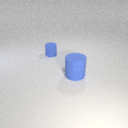
small blue rubber cylinder behind large blue rubber cylinder